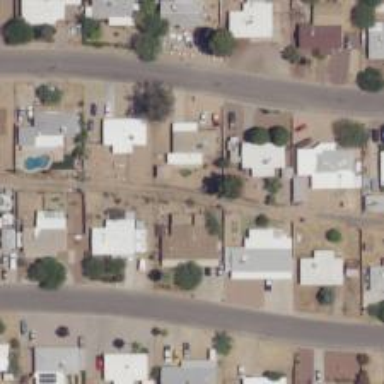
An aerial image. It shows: Alley classified as service road.